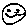
Label: smiley face